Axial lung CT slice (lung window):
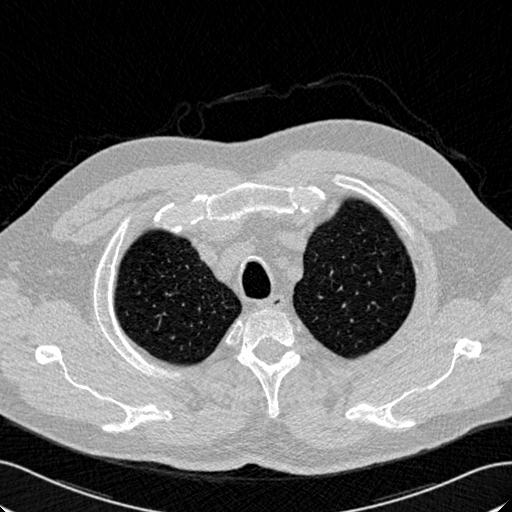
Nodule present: no